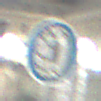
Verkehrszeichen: SchneekettenVorgeschrieben
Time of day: Night
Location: Outdoor (Urban)
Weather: PartlyCloudy
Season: NotSpecified
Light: Artificial